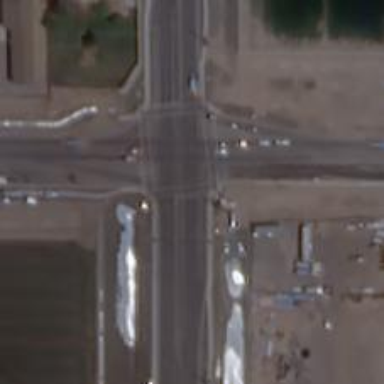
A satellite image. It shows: Crossing road.